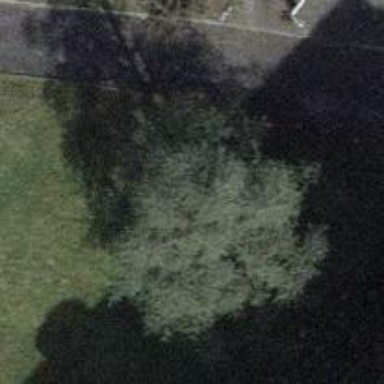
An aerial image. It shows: Needle-leaved tree in its natural environment.